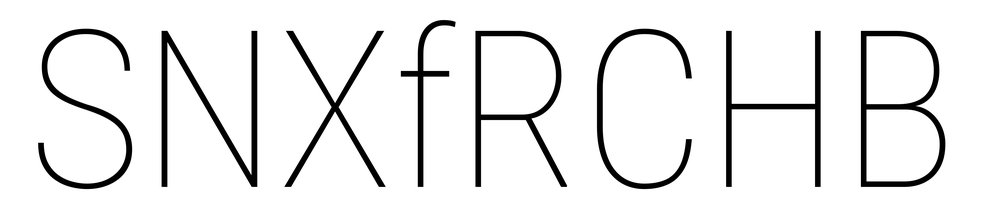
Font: Roboto_Condensed_Thin